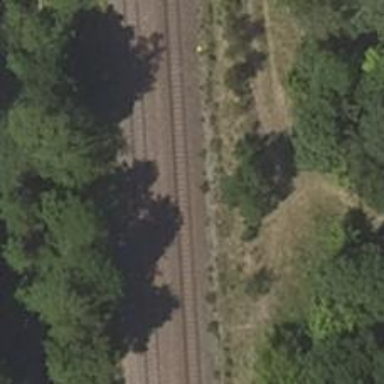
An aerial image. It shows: Railway signal.